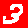
Digit: 3